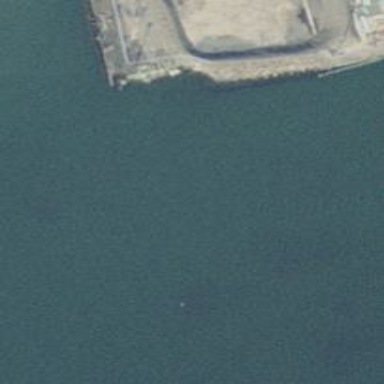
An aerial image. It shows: Pier located along footway.